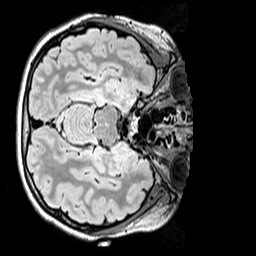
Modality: FLAIR
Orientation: axial
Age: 10
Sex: female
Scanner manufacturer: siemens
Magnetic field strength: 3 T
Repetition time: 5 s
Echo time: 0.388 s